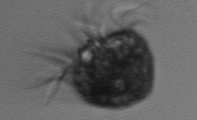
Label: Ciliophora